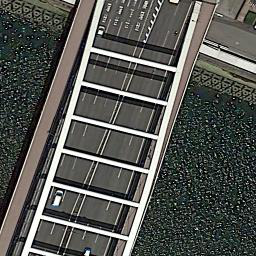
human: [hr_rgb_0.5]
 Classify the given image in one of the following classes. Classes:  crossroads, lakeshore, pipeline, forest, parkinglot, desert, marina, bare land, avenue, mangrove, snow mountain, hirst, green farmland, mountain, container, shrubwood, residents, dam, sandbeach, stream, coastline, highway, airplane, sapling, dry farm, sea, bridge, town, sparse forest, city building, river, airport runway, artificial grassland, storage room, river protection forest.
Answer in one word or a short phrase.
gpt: bridge